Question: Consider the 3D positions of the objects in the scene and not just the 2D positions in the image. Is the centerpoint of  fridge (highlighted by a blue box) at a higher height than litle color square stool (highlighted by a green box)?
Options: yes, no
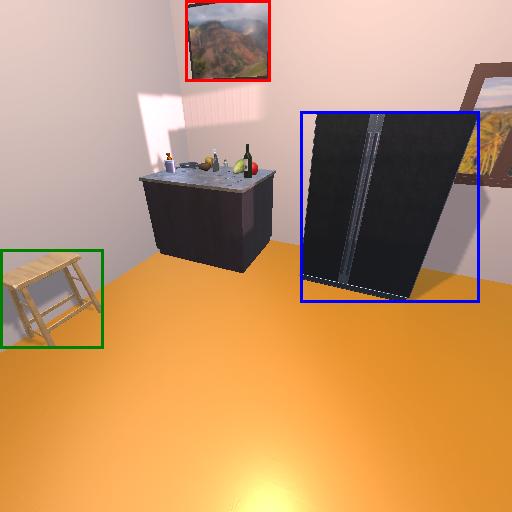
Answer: yes